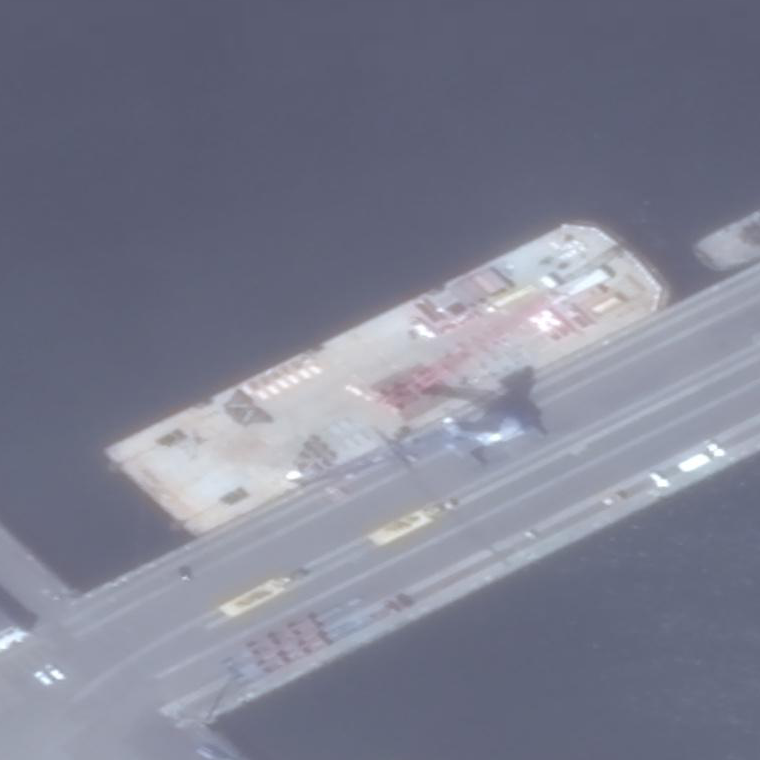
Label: civil